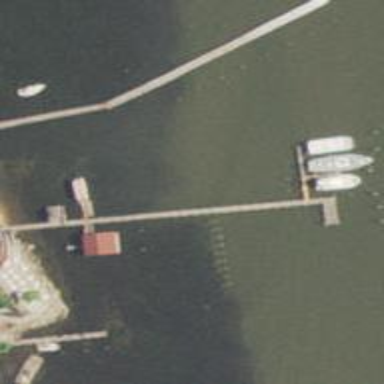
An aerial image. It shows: Pier with mooring facilities.